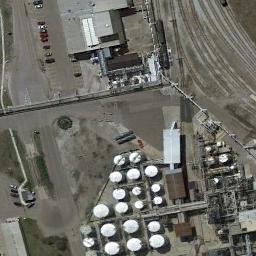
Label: storage_tank